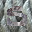
Label: 5